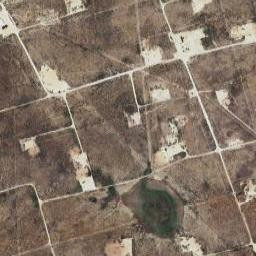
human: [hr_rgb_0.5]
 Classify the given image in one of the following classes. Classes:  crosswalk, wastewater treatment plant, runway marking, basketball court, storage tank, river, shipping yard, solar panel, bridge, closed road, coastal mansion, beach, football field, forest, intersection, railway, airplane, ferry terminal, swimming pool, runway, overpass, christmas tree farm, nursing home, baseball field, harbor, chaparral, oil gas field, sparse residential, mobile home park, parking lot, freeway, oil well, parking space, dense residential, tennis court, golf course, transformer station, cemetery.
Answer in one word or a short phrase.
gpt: oil gas field